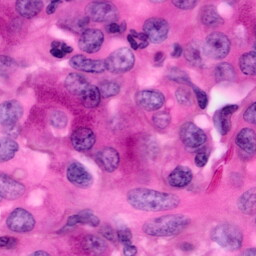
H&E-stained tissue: Pancreatic